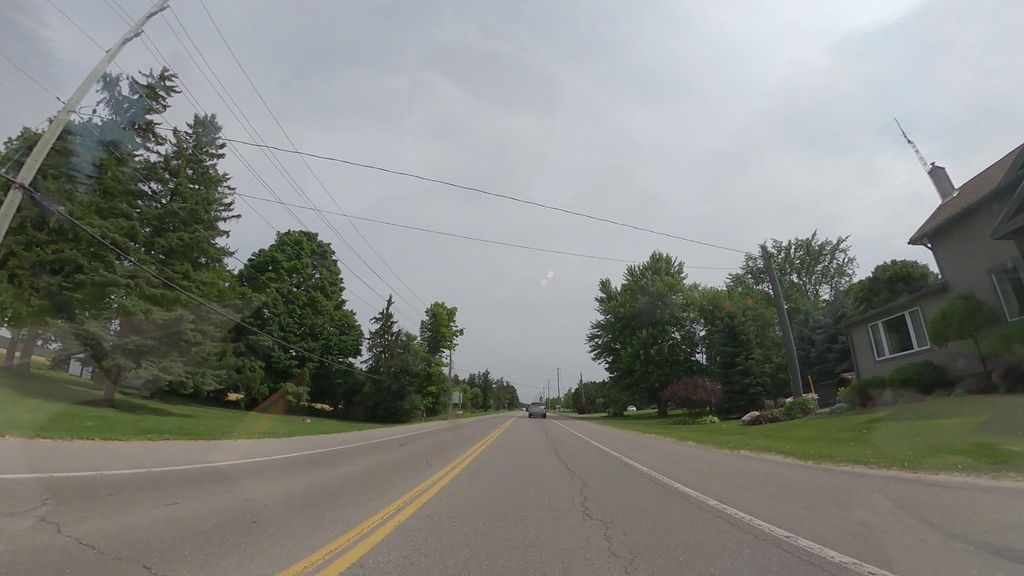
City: kitchener-waterloo